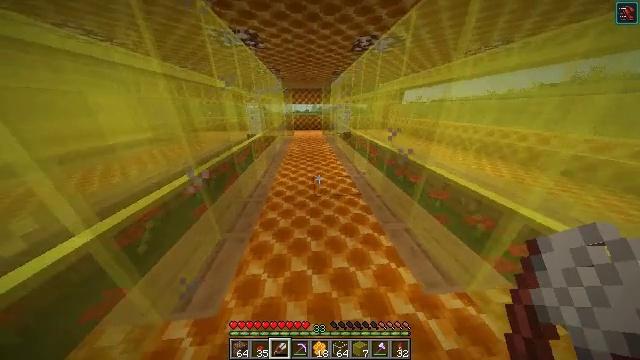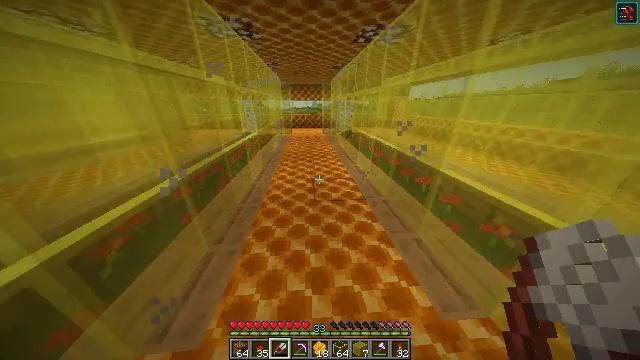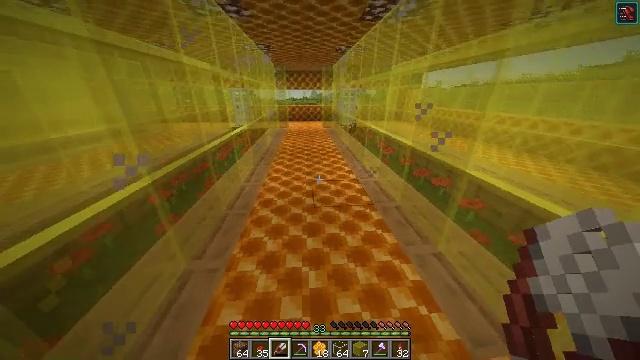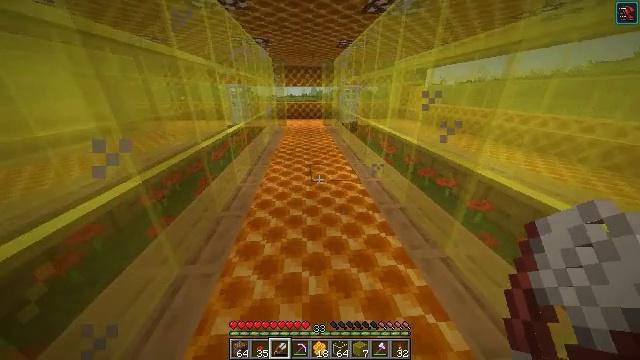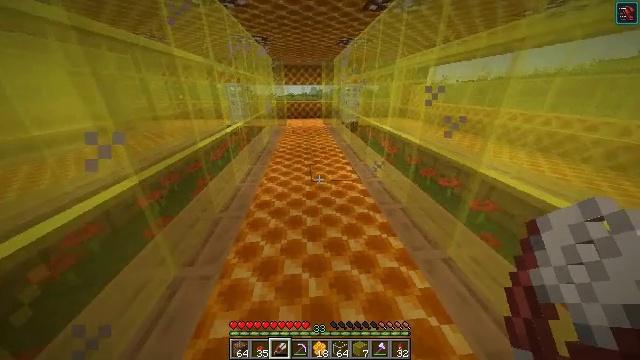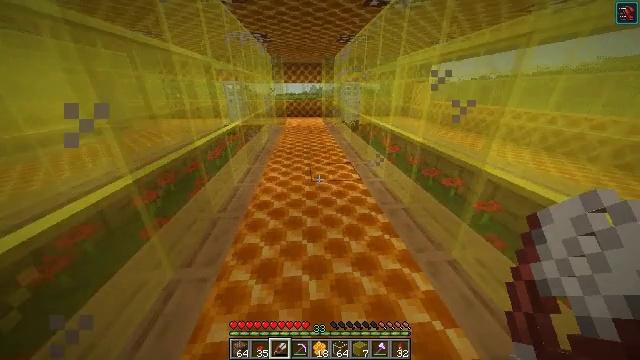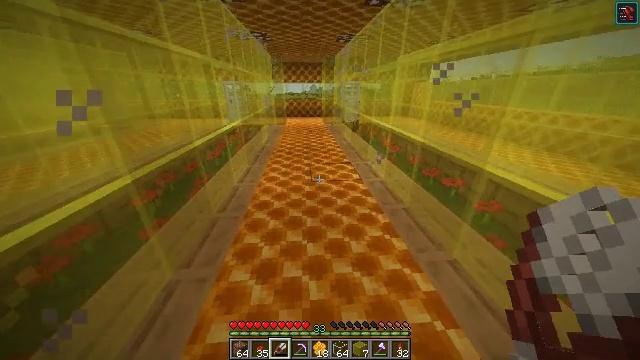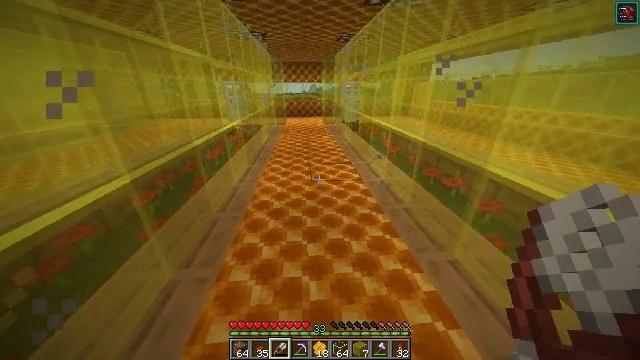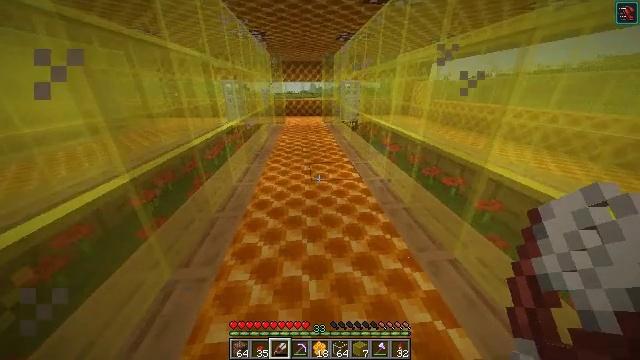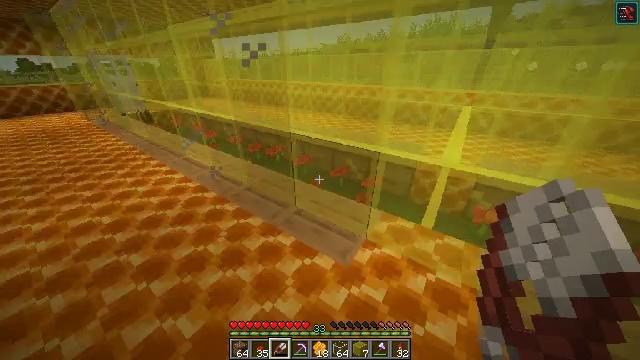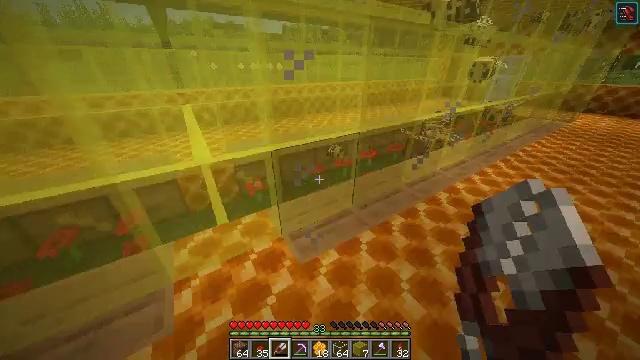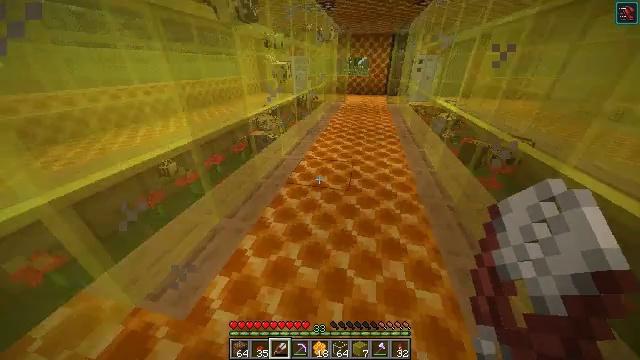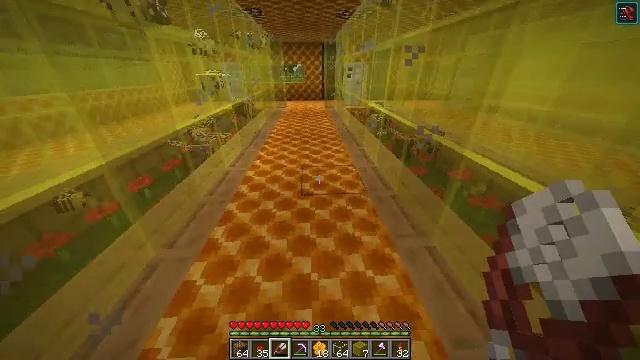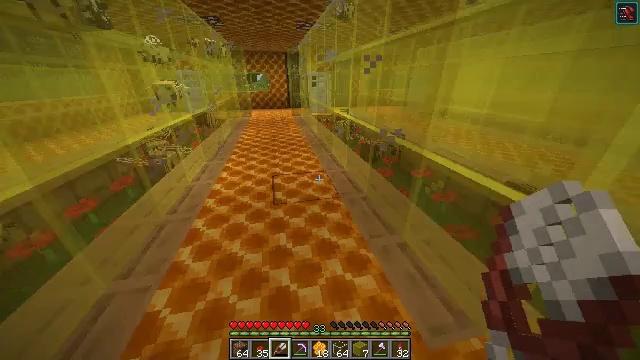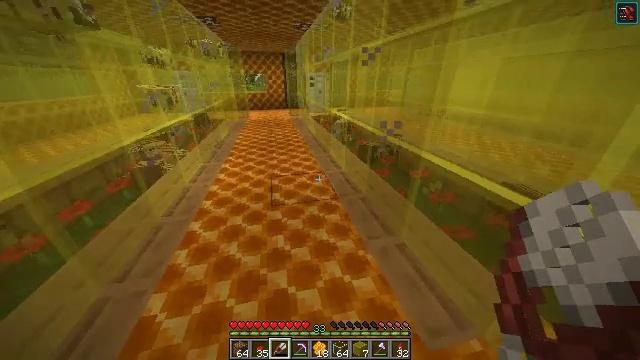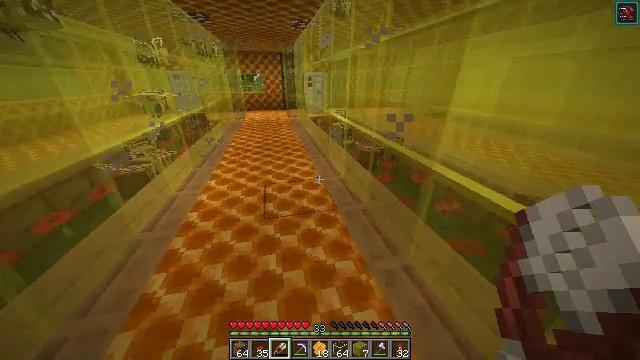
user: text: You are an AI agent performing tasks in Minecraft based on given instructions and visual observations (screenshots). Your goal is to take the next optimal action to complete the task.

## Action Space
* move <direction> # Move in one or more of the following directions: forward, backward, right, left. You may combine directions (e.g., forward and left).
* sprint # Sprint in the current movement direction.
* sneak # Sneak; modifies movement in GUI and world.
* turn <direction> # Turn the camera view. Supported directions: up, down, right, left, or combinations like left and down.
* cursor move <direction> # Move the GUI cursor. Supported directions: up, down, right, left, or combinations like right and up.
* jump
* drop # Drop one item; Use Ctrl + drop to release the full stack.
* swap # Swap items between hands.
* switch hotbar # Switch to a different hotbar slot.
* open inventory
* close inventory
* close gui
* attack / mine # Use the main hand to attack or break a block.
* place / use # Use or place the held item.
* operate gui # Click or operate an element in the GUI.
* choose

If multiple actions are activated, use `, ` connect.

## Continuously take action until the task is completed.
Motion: motion action
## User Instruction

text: Open the crafting table to make a honeycomb block with honeycombs.
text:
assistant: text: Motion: no_op
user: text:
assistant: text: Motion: no_op
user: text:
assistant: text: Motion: no_op
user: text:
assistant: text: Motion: no_op
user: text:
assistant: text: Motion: no_op
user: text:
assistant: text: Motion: no_op
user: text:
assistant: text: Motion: no_op
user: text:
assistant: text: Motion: no_op
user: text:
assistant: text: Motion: turn right and down
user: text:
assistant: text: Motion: turn right
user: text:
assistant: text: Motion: turn right
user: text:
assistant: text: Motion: turn right and up
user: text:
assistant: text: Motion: turn right and up
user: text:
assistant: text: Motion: move forward
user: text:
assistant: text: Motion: move forward
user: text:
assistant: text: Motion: no_op
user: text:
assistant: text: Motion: move forward, turn left
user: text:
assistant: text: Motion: move forward, turn left and up
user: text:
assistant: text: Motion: move forward, turn left and up
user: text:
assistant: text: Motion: move forward
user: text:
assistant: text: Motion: move forward
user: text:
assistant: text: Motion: move forward
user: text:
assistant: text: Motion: move forward
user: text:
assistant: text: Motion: move forward
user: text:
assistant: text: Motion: move forward
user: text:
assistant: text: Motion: move forward, jump
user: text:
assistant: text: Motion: move forward, jump
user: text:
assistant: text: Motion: move forward, jump
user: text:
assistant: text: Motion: move forward, jump
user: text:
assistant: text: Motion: move forward